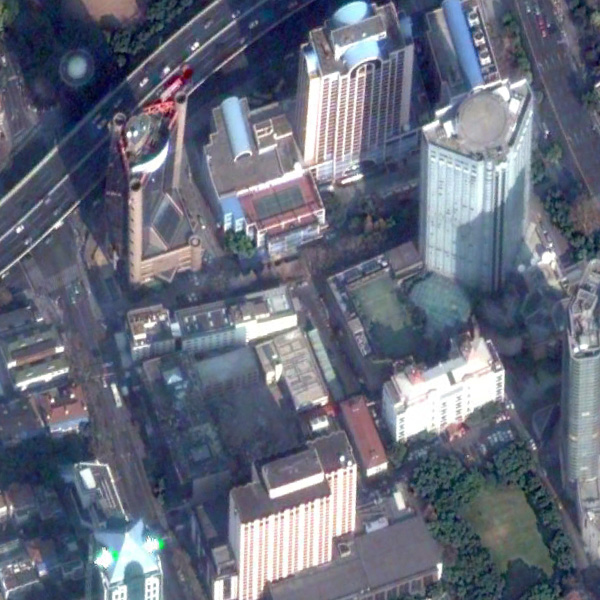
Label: Commercial